Question: I'm have a crazy time trying to get around an error when using 'indexOf()' on a cell without the index criteria.. in this case a comma: indexOf(",") . BTW, I get the same issue when trying to do a .split(",") on a cell with no commas.

Is there a way around this so if there are no commas, I can give a variable a value?
Here's the code:
'''
/**
@customfunction
*/
function INDEX_TEST(input){
var a = 0;
if (input.indexOf(",") > -1){
a = 999;
}
else {
a = 0;
}
return a;
}
'''
Any help would be appreciated.
Here's a link to a google sheet
<URL>
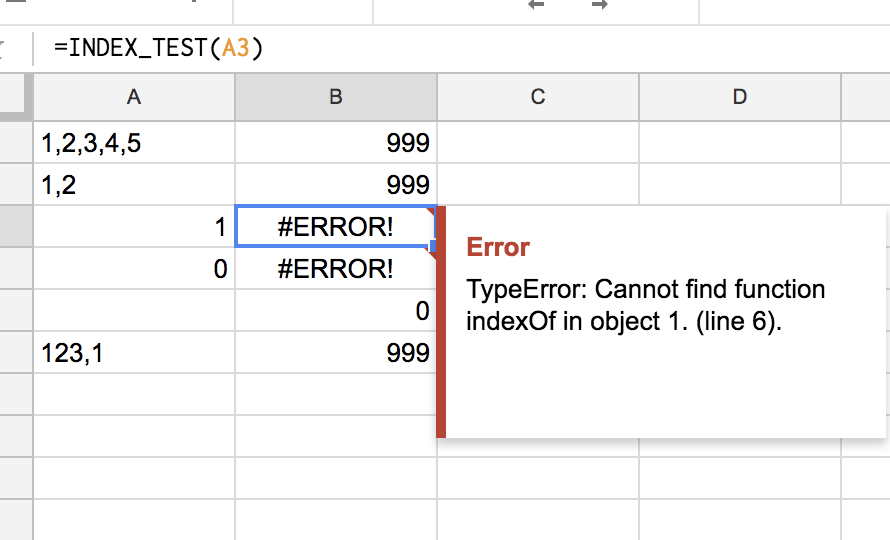
Answer: You get the error when 'input' is a number not a string. Numbers do not have 'indexOf' or any other string methods. So you have to convert it to string:
'''
if (input.toString().indexOf(",")>-1){a = 999;}
'''
or
'''
if ((input + '').indexOf(",")>-1){a = 999;}
'''